Field crop: maize
Growth stage: 2
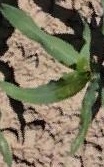
Species: maize